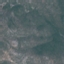
Land use / land cover class: HerbaceousVegetation